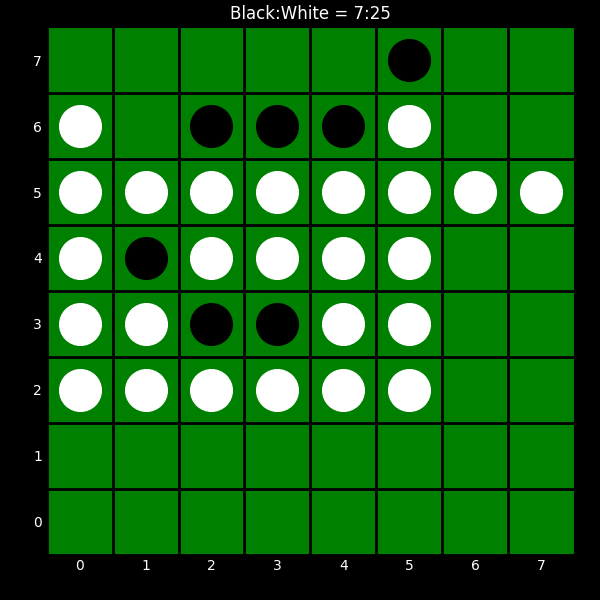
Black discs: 7
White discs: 25